Question: I understand that I am using the same IDs and names and that what might be causing the issue.
The star rating segment is that:
'''
<span class="rating">
<tr>
<td>Quality</td>
<td>
<span class="rating">
<% (1..5).each_with_index do |quality, i| %>
<%= radio_button_tag "rating-input-1-#{i+1}", quality, endorsement.quality == quality, class: 'rating-input', id: "rating-input-1-#{i+1}" %>
<%= label_tag "rating-input-1-#{i+1}", nil, class: 'rating-star' %>
<% end %>
</span>
</td>
</tr>
<tr>
<td>Cost</td>
<td>
<span class="rating">
<% (1..5).each_with_index do |cost, i| %>
<%= radio_button_tag "rating-input-1-#{i+1}", cost, endorsement.cost == cost, class: 'rating-input', id: "rating-input-1-#{i+1}" %>
<%= label_tag "rating-input-1-#{i+1}", nil, class: 'rating-star' %>
<% end %>
</span>
</td>
</tr>
<tr>
<td>Time</td>
<td>
<span class="rating">
<% (1..5).each_with_index do |time, i| %>
<%= radio_button_tag "rating-input-1-#{i+1}", time, endorsement.time == time, class: 'rating-input', id: "rating-input-1-#{i+1}" %>
<%= label_tag "rating-input-1-#{i+1}", nil, class: 'rating-star' %>
<% end %>
</span>
</td>
</tr>
<tr>
<td>Experience</td>
<td>
<span class="rating">
<% (1..5).each_with_index do |experience, i| %>
<%= radio_button_tag "rating-input-1-#{i+1}", experience, endorsement.experience == experience, class: 'rating-input', id: "rating-input-1-#{i+1}" %>
<%= label_tag "rating-input-1-#{i+1}", nil, class: 'rating-star' %>
<% end %>
</span>
</td>
</tr>
<tr>
<td>Communication</td>
<td>
<span class="rating">
<% (1..5).each_with_index do |communication, i| %>
<%= radio_button_tag "rating-input-1-#{i+1}", communication, endorsement.communication == communication, class: 'rating-input', id: "rating-input-1-#{i+1}" %>
<%= label_tag "rating-input-1-#{i+1}", nil, class: 'rating-star' %>
<% end %>
</span>
</td>
</tr>
</span>
'''
which shows up as:

I did place some <URL>.
When I click on any of the stars it just fills one with the certain stars I chose and then I cannot select any other stars from a different rating aspect. I am not that experienced with html tags but a tip or guidance to the right direction will surely get me understand/going.
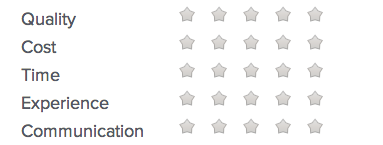
Answer: I found your problem:
You are using the same to in your html..
** that's why everytime you click it's affecting only the first line..
fixed <URL>
In your second .rating span you need to replace this:
'''
<input class="rating-input" id="rating-input-1-1" name="rating-input-1-1" type="radio" value="1" />
<label class="rating-star" for="rating-input-1-1">Rating-input-1-1</label>
'''
to this:
'''
<input class="rating-input" id="rating-input-2-1" name="rating-input-2-1" type="radio" value="1" />
<label class="rating-star" for="rating-input-2-1">Rating-input-2-1</label>
'''
Nice solution with css only btw.